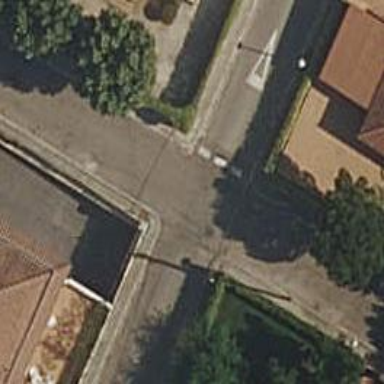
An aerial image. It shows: Residential road with asphalt surface. There are paved stones on both sides of the road.